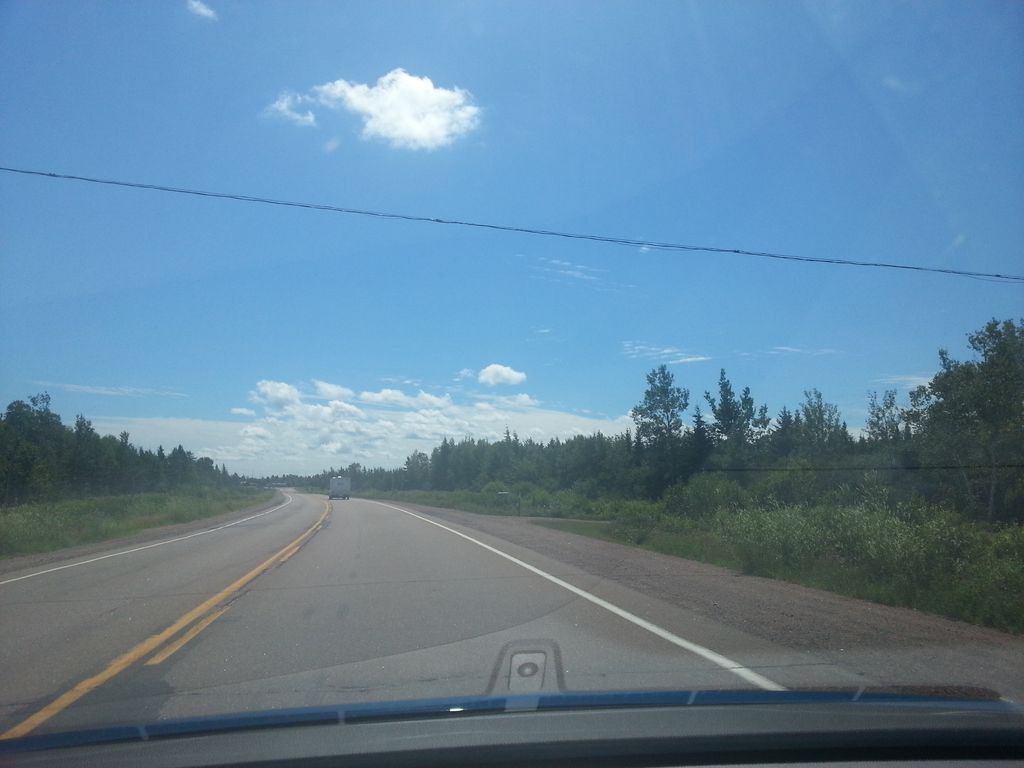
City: charlottetown